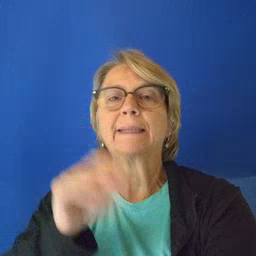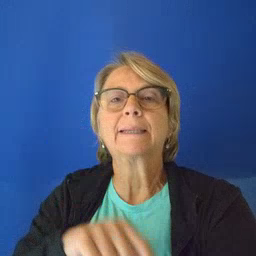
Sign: drink